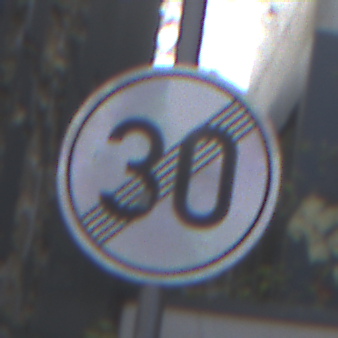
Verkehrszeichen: EndeGeschwindigkeit30
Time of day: MorningAfternoon
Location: Outdoor (Urban)
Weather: PartlyCloudy
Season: NotSpecified
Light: Natural